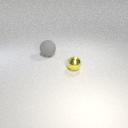
small yellow metal sphere in front of large gray rubber sphere